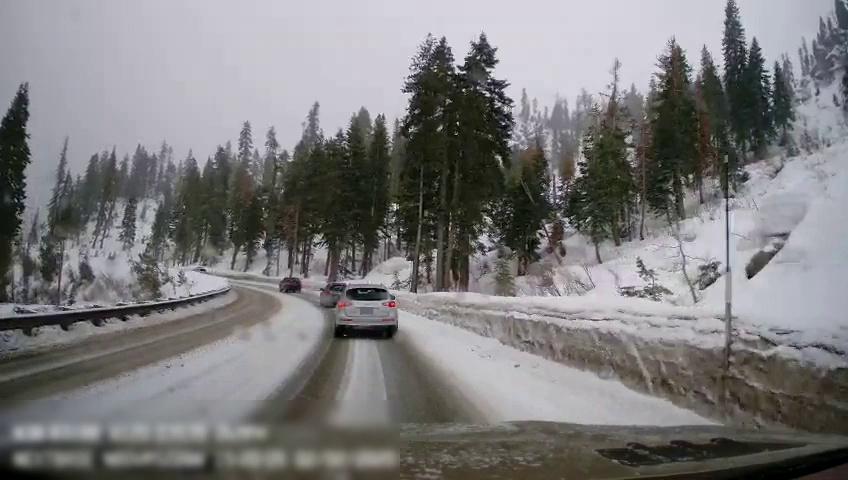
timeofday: Day
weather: Snowy
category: Drivable Space
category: Vehicles | SUV
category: Vehicles | Car
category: Vehicles | Car
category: Vehicles | SUV